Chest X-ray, AP view. Patient: 72 years old, sex F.
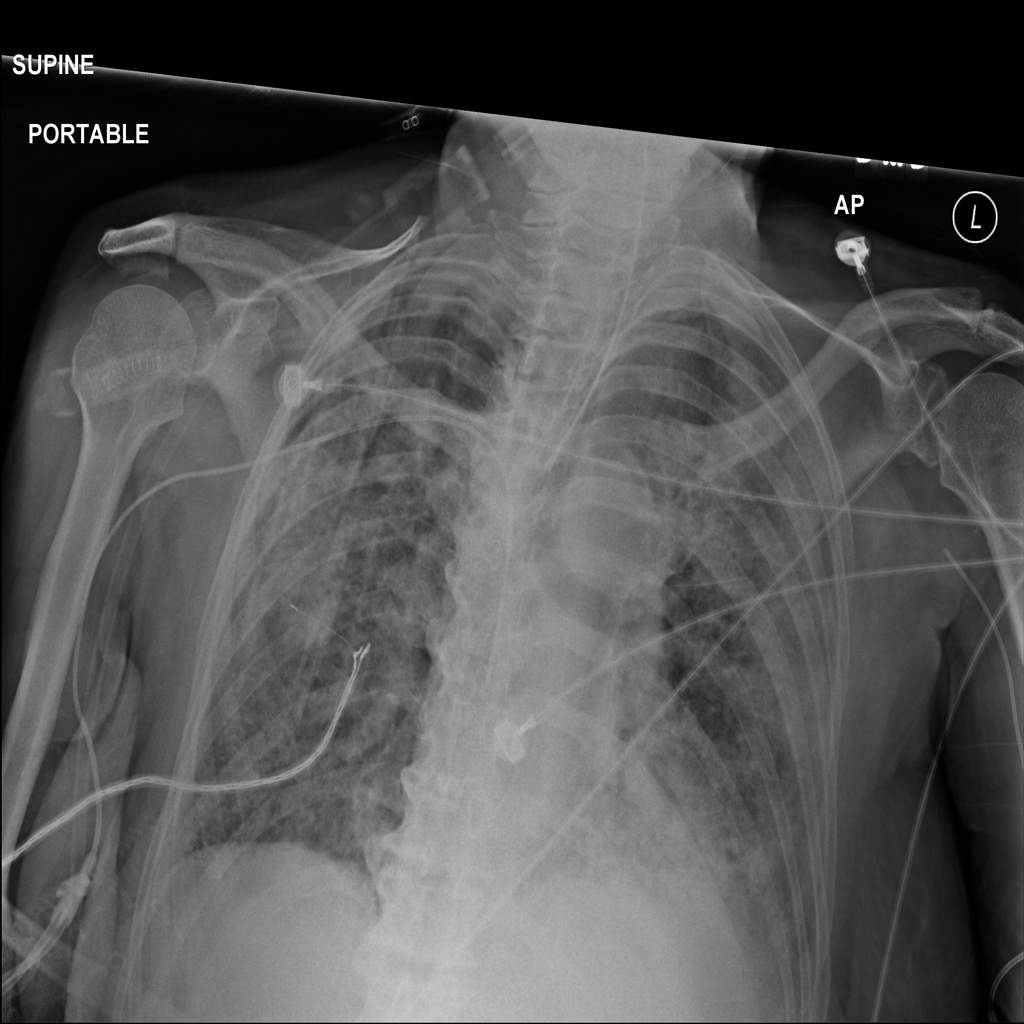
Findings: No Finding